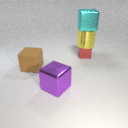
small red metal cube below large yellow metal cylinder